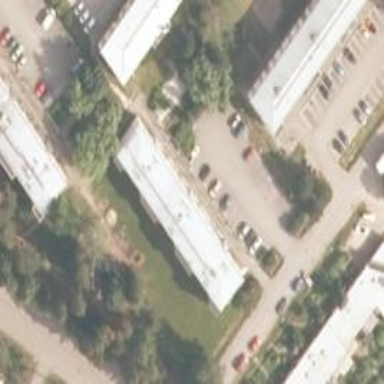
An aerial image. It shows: Terrace building.